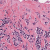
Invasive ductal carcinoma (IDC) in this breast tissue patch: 1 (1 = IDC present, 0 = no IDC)